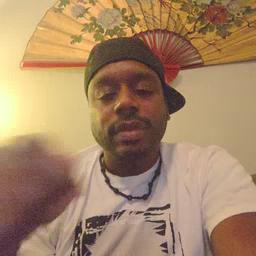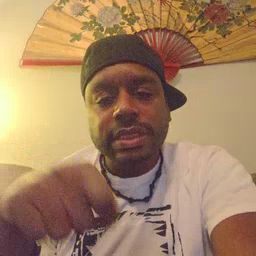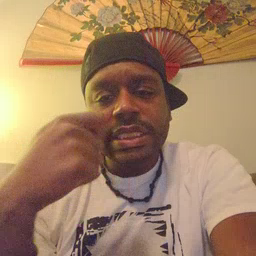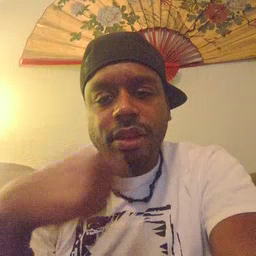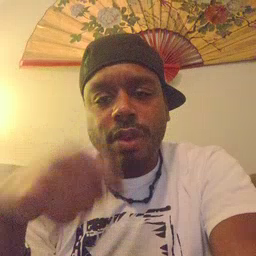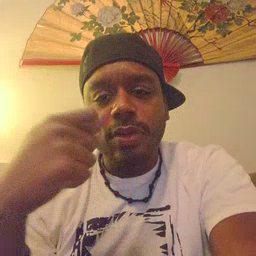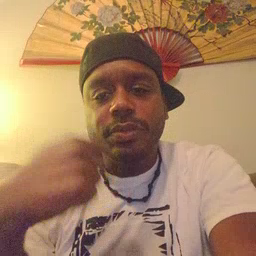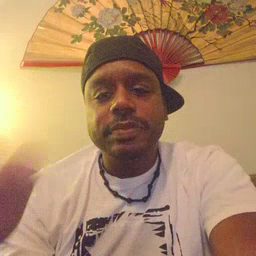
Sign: cereal